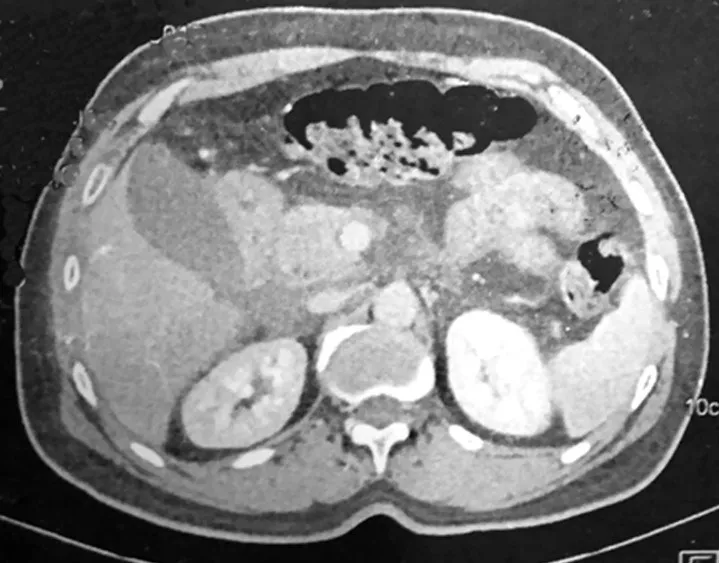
preoperative computed tomography showing intra-abdominal fluid and infiltration of the epigastric fat extending to the hepatic hilum and the root of the mesentery.
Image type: radiology (ct)